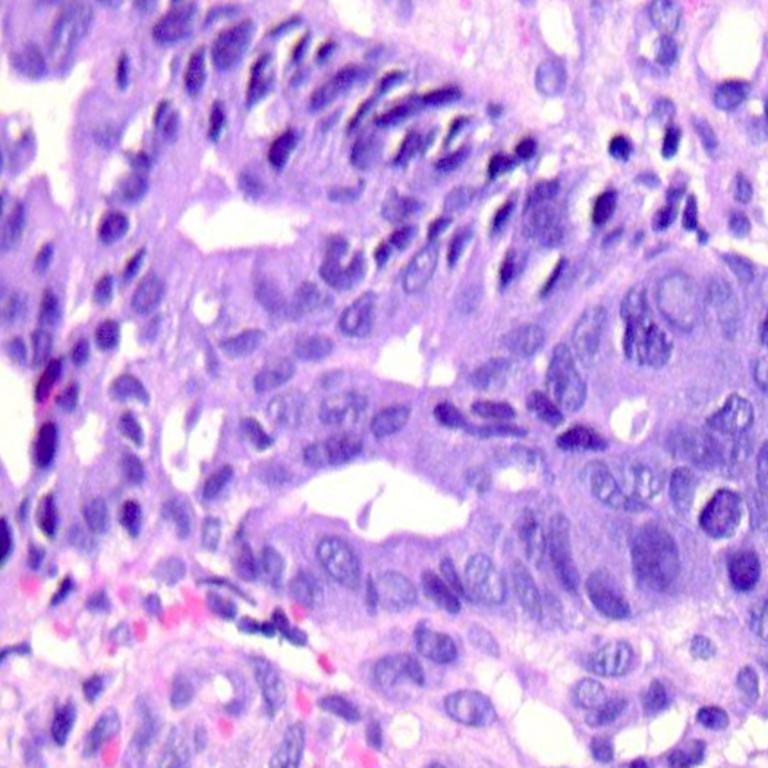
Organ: colon
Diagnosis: adenocarcinomas